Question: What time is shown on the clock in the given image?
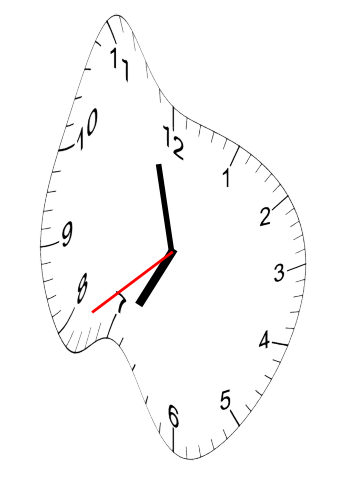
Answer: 06:57:39